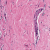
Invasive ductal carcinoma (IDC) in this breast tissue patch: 0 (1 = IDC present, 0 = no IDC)